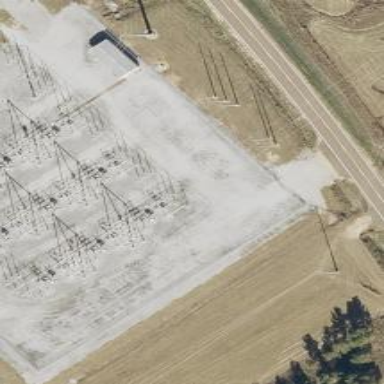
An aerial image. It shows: Switch for power supply.